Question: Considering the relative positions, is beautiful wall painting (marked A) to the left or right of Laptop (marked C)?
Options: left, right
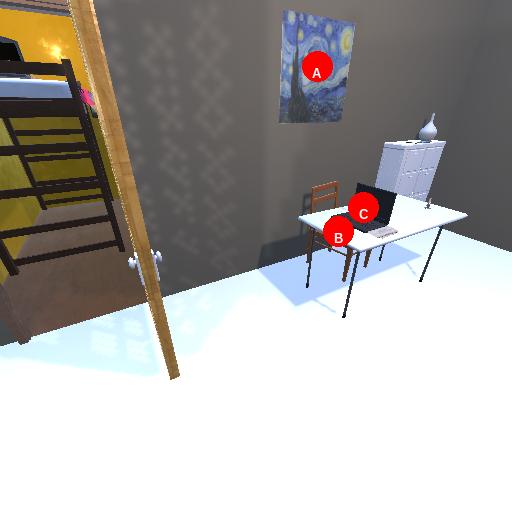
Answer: left